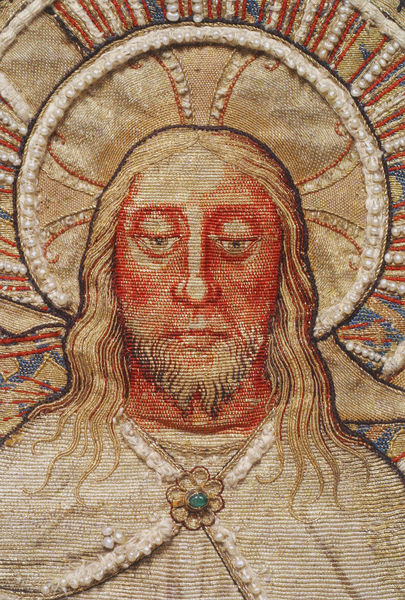
Titel: Kasel des Meßornates vom Orden des Goldenen Vlieses
Institution: Wien, Kunsthistorisches Museum, Schatzkammer
Schlagwörter: blau, gott, mann, umhang, weiß, gelb, grün, mund, nase, schwarz, türkis, blick, rot, teppich, bart, blond, augen, gesicht, haupt, lang, leinen, silber, stein, trauer, vollbart, bestickt, gold, haare, mantel, stickerei, stoff, brosche, frontal, mittelscheitel, perlen, traurig, gobelin, wandteppich, ernst, streifen, nachdenklich, lider, schnalle, strahlen, stof, brokat, grand, heiligenschein, chwarz, nimbus, christus, jesus, edelstein, gestickt, gewebe, textil, gewebt, ikone, schließe, kreuznimbus, fibel, langhaar, appliziert, gewoben, ernsst, bestict